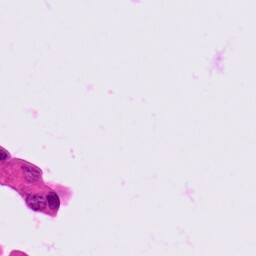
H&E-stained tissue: Lung